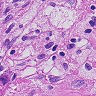
Metastatic tissue present: yes